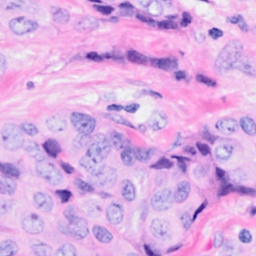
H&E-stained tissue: Breast